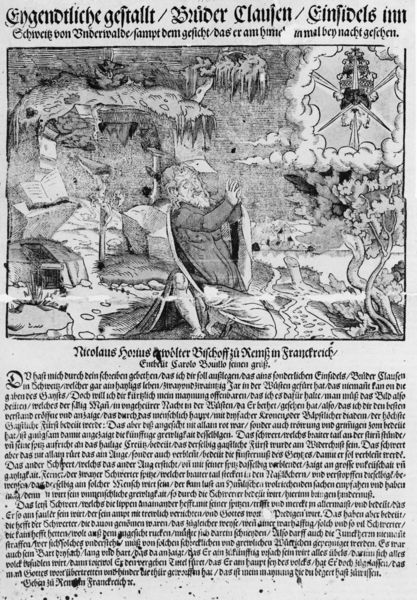
Titel: Eygendtliche gestallt/ Brüder Clausen/ Einsidels
Künstler: Nicolaus Horius
Standort: Zürich.
Institution: Wickiana
Schlagwörter: baum, felsen, gott, hand, himmel, kopf, laub, mann, weiß, wolken, bäume, fluss, landschaft, sitzen, äste, frankreich, grau, schwarz, szene, zeichnung, wolke, alt, bart, augen, gesicht, stein, bild, ast, bach, hütte, qualm, rauch, figur, mantel, blatt, höhle, garten, bein, schrift, bücher, grafik, graphik, geröll, grube, bischof, deutsch, buch, druck, schwarz weiss, schweiz, comic, radierung, stich, titel, seite, illustration, text, zeitung, knien, überschrift, beten, buchdruck, buchseite, wappen, pforte, männlich, blitz, hölle, knieend, vision, knieen, schwart, erscheinung, heiliger, gestrüpp, zeilen, brüder, emblem, heilig, kupferstich, flugblatt, altdeutsch, bruder, klauen, geist, zeichung, stick, eremit, knall, gerümpel, einsiedler, druckschrift, majuskel, seriendruck, bruder klaus, ermeit, rakete, nikolaus, bischoff, kupferstick, himmelstor, alte schrift, nicolaus, geshcichte, engendtliche, clausen